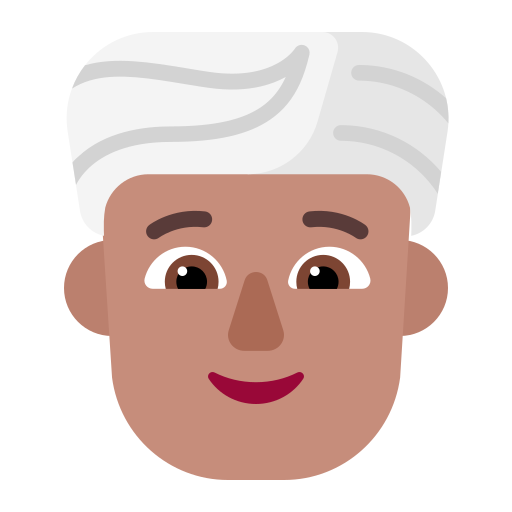
person wearing turban flat